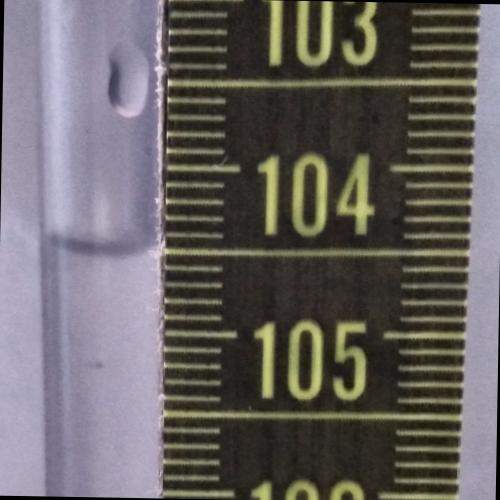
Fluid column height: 104.5 cm